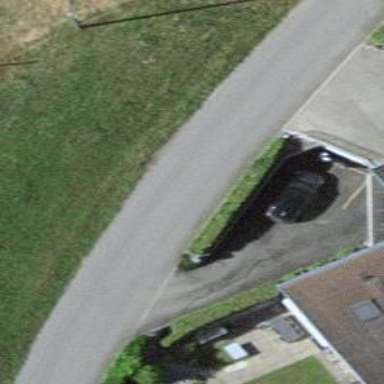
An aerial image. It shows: Hedge barrier.